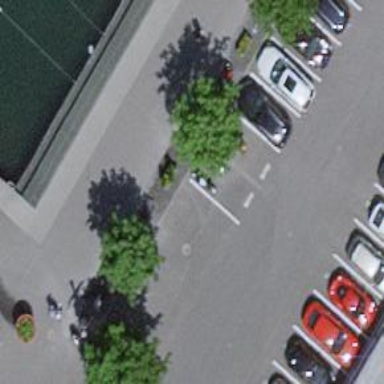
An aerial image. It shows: Black bench.